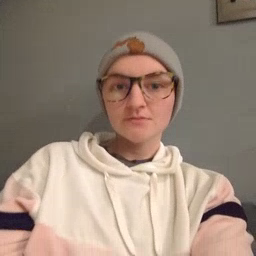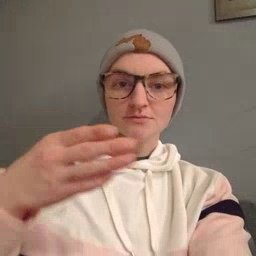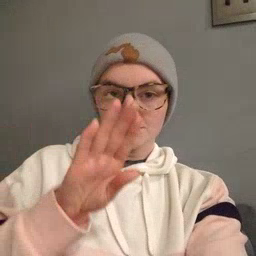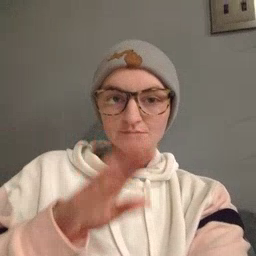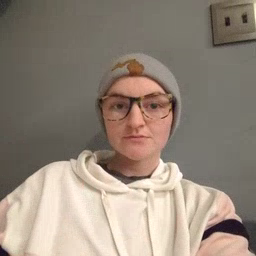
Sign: close